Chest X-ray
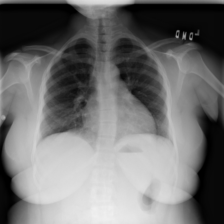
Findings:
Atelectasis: negative
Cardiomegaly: negative
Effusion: negative
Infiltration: positive
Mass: negative
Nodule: negative
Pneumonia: negative
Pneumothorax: negative
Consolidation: negative
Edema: negative
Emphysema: negative
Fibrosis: negative
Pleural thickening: negative
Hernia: negative